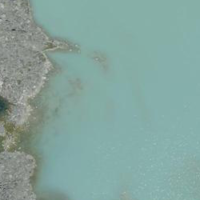
EUNIS habitat code: 14
Species observed at this site:
Geum reptans